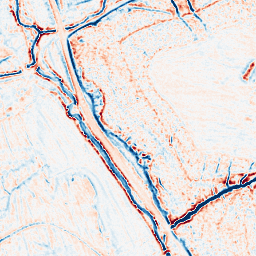
Category: edge_preserving
Decomposition family: bilateral
Decomposition parameters: d: 9
sigma_color: 25
sigma_space: 25
Upsampling method: linear_exact
Upsampling parameters: scale: 4
Upsampling scale: 4